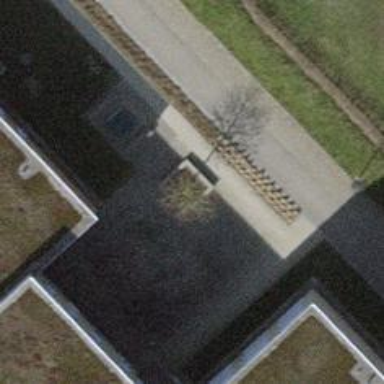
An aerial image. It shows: Concrete bench.